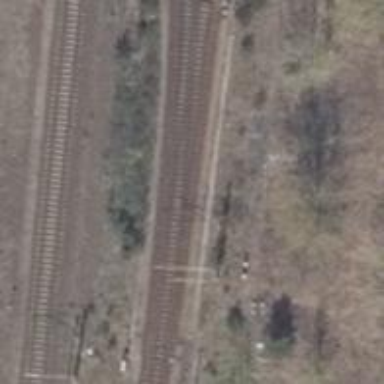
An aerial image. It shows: Railway signal.